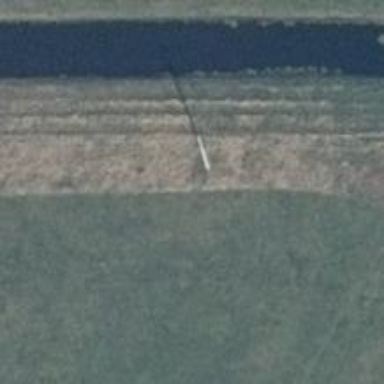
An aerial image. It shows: Power pole.